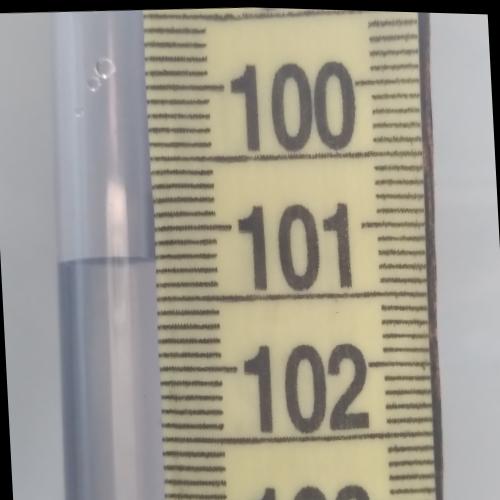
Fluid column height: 101.2 cm